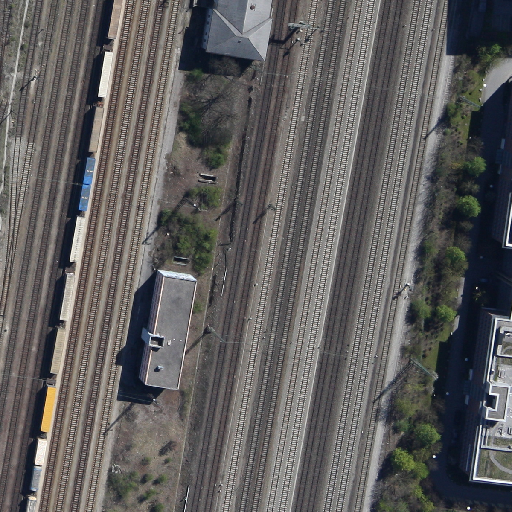
Referring expression: paved road along with tree